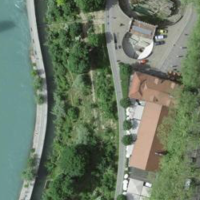
EUNIS habitat code: 53
Species observed at this site:
Certhia brachydactyla
Corvus corone
Fraxinus excelsior
Cyanistes caeruleus
Alcedo atthis
Anas platyrhynchos
Pyrrhula pyrrhula
Passer domesticus
Fringilla coelebs
Buteo buteo
Ptyonoprogne rupestris
Turdus merula
Tachymarptis melba
Parus major
Erithacus rubecula
Mergus merganser
Milvus milvus
Sitta europaea
Cinclus cinclus
Columba livia
Squalius cephalus
Delichon urbicum